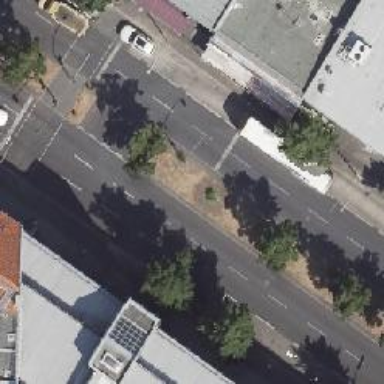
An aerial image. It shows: Road with traffic signals.